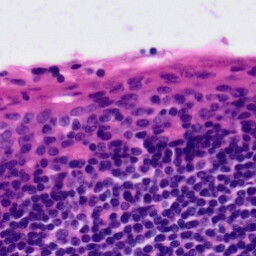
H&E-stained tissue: Tonsil